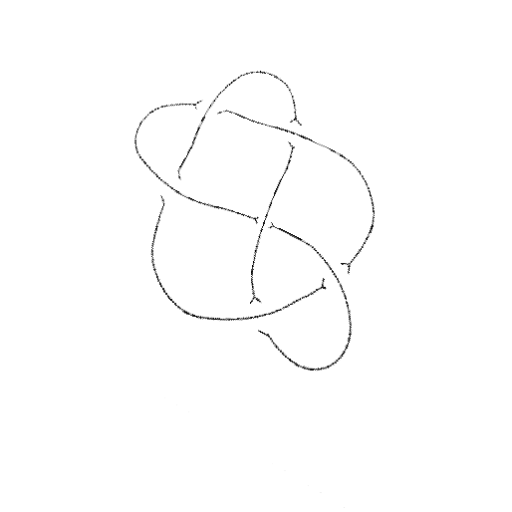
Crossing number: 6